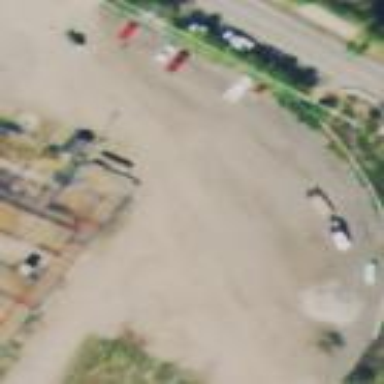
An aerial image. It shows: Parking area with unpaved surface.